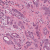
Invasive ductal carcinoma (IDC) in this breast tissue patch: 1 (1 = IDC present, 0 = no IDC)